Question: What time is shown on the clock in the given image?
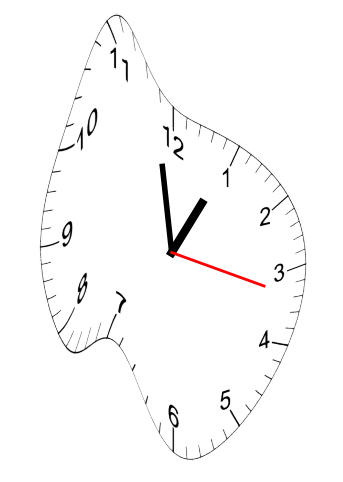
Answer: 12:58:17